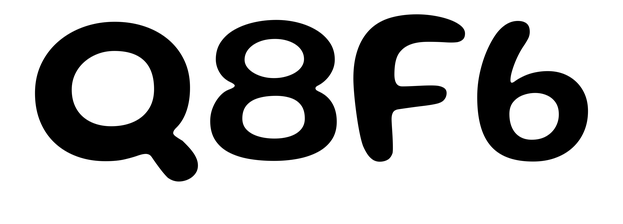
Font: Gluten_Medium